You are looking at the unprocessed time series of a bearing vibration snapshot. Based on the visible evidence, which condition applies: normal, inner_race, outer_race, ball?
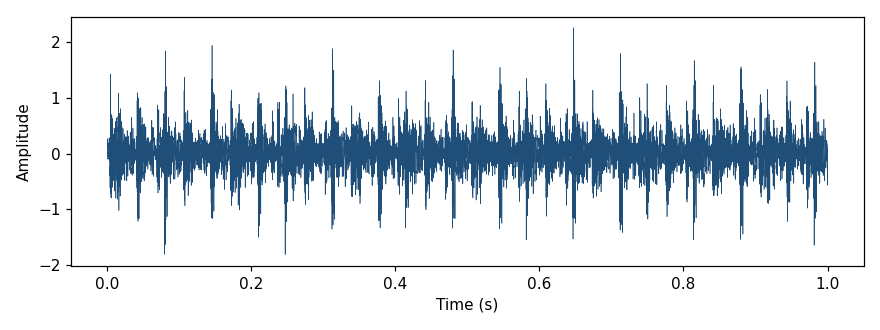
Answer: outer_race